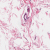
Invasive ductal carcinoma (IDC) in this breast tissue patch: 0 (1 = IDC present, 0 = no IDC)